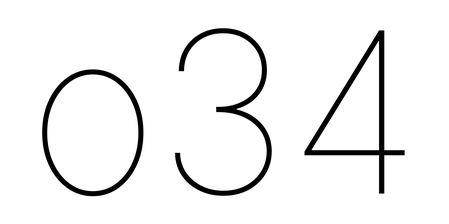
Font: Inter_Thin